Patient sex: F
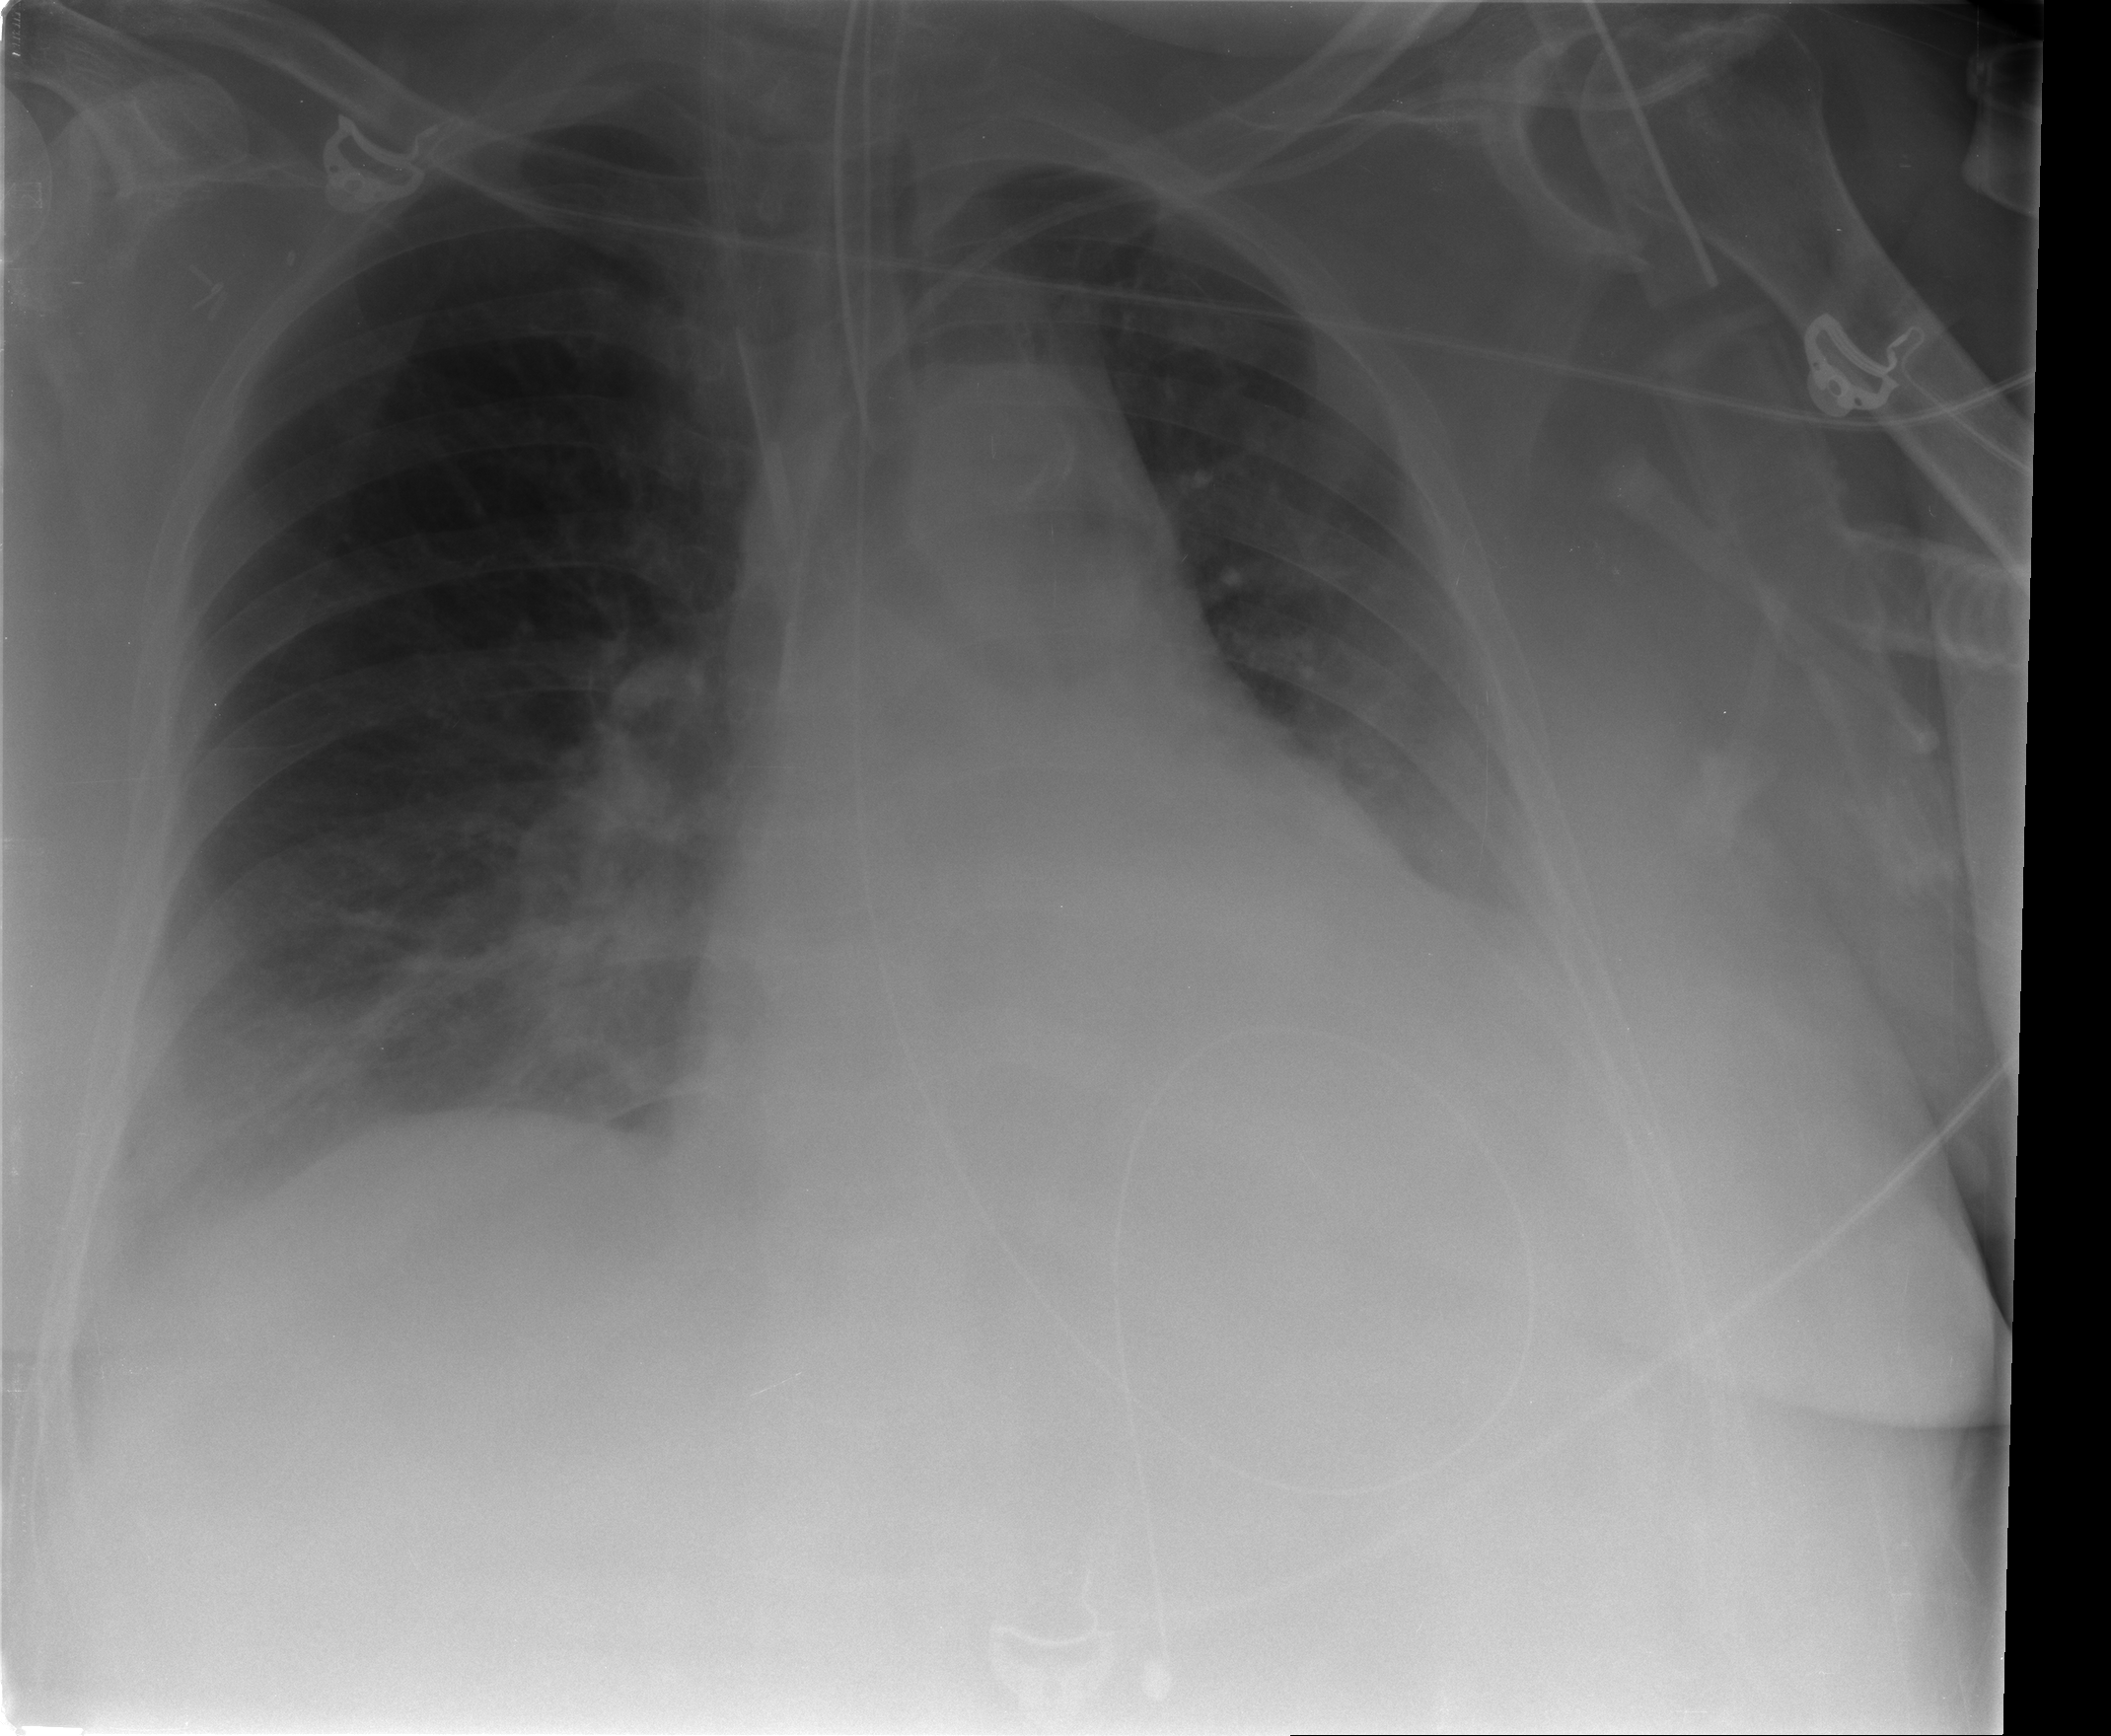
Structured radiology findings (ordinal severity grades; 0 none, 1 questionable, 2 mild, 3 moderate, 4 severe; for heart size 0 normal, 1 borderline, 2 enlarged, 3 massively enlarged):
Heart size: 2
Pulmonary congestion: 0
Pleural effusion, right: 1
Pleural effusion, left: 2
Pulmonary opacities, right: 0
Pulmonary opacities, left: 0
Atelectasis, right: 2
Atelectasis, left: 2